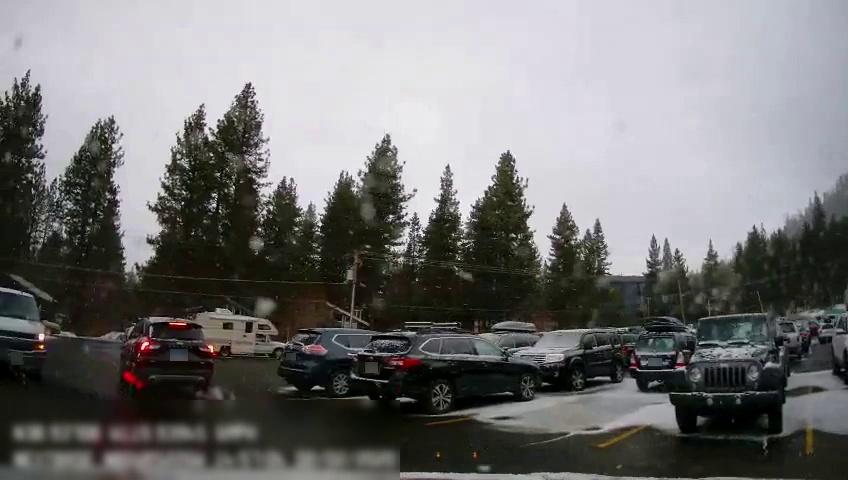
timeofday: Day
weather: Snowy
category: Vehicles | Car
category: Vehicles | SUV
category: Vehicles | Car
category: Vehicles | SUV
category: Vehicles | Other LV
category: Vehicles | SUV
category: Vehicles | SUV
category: Vehicles | SUV
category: Vehicles | Van
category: Vehicles | SUV
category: Vehicles | Car
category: Drivable Space